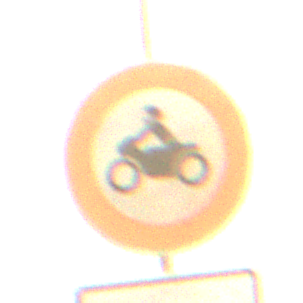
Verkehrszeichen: VerbotKraftraeder
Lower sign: ZeitangabenOhneBeschraenkungAufWochentage1
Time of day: SunriseSunset
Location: Outdoor (Nature)
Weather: PartlyCloudy
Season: NotSpecified
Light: Natural